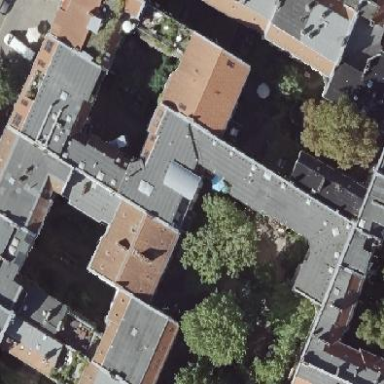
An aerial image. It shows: White apartment building with red gambrel roof made of roof tiles.